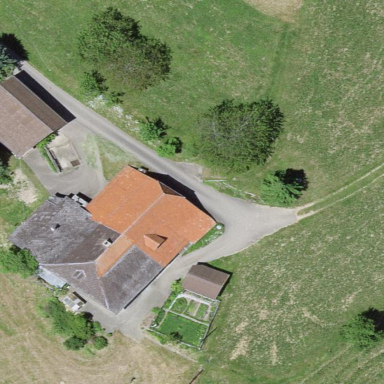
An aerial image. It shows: Farm building.